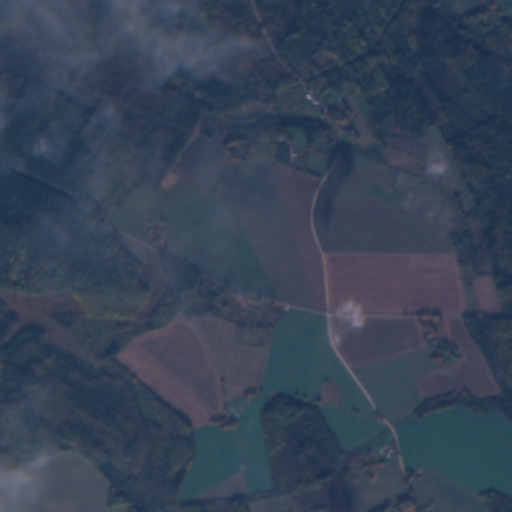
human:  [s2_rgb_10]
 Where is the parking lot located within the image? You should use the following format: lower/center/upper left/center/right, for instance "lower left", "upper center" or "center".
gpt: The parking lot is located in the center left of the image.
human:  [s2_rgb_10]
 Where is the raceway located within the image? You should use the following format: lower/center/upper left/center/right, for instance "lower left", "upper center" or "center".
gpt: The raceway is located in the lower center of the image.
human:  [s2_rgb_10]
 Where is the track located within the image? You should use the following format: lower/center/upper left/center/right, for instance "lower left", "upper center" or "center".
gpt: The track is located in the lower right of the image.
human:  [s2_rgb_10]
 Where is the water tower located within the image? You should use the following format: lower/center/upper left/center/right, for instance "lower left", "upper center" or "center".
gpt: The water tower is located in the upper center of the image.
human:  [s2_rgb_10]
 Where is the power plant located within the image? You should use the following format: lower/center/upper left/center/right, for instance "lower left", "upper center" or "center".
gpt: There is no power plant in the image.